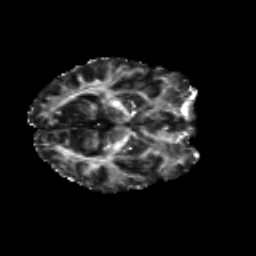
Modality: FA
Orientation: axial
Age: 25
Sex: female
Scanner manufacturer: siemens
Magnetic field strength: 3 T
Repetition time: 8.8 s
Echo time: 0.085 s